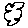
Label: cloud